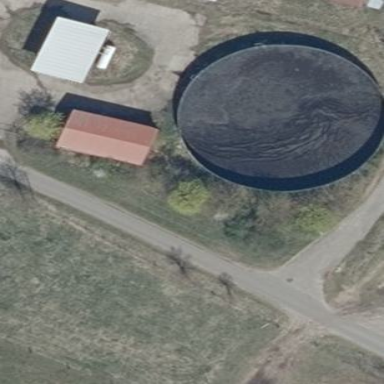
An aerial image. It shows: Storage tank that is man-made.